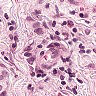
Metastatic tissue present: yes